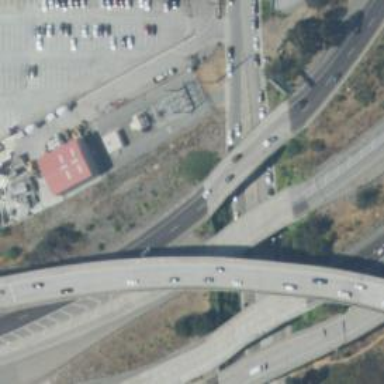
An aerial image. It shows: Bridge over motorway.